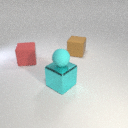
small cyan rubber sphere above large cyan metal cube